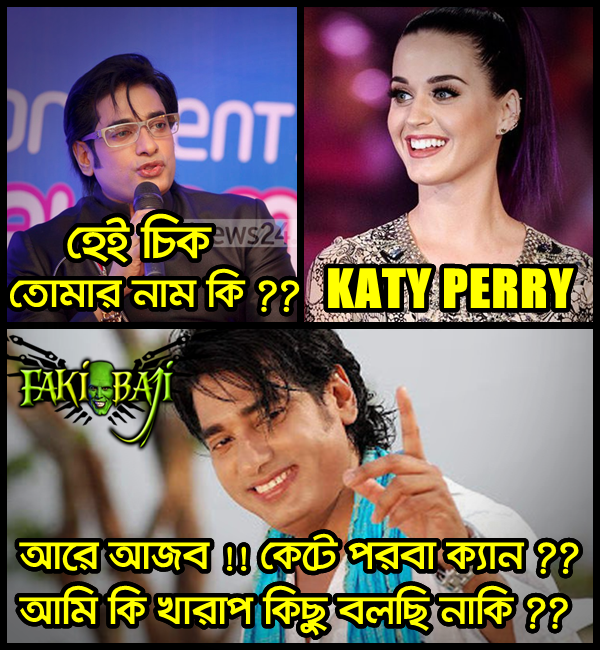
Caption: হেই চিক তোমার নাক কি?  KATY PERRY আরে আজব !!  কেটে পরবা ক্যান??  আমি কি খারাপ কিছু বলছি নাকি??
Label: non-hate